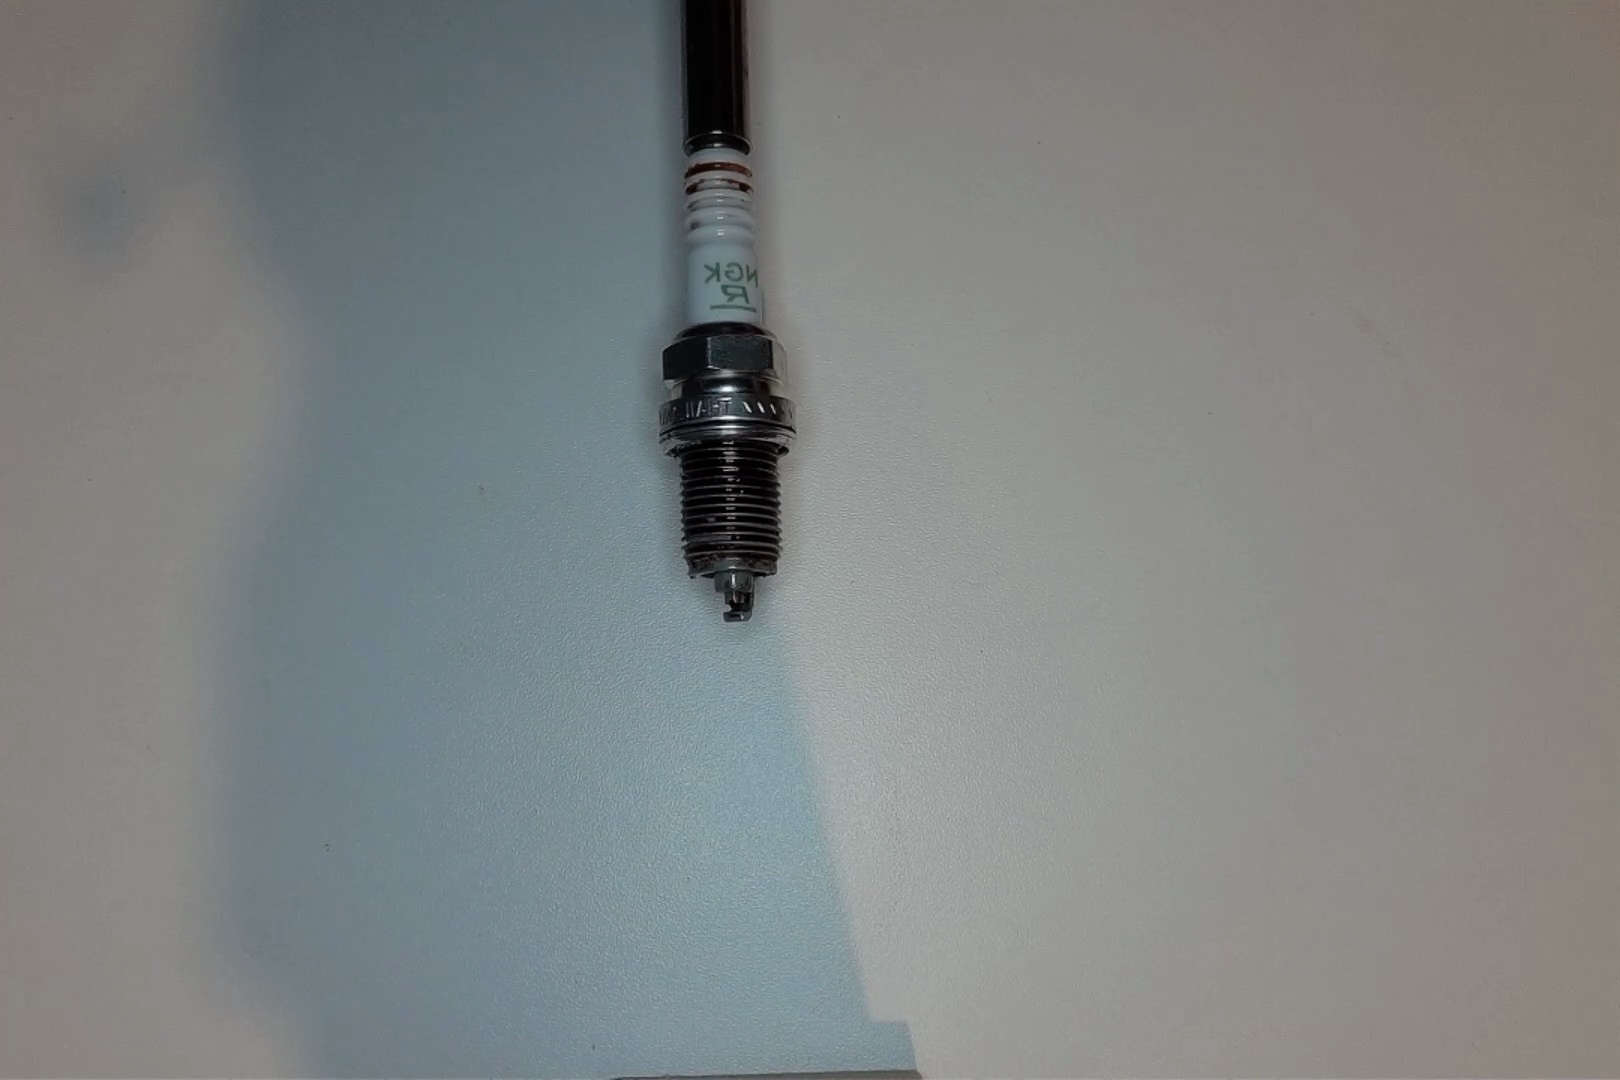
Label: anomaly